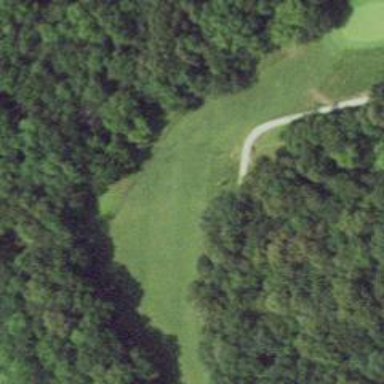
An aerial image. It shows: Golf fairway surrounded by grass.